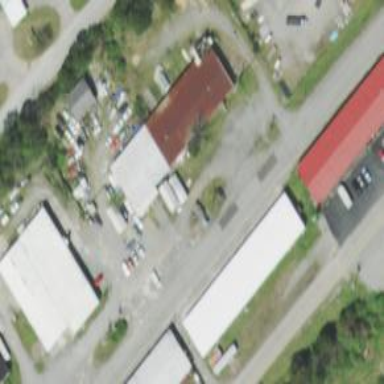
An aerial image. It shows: Commercial building.